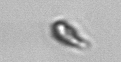
Label: Cryptophyta